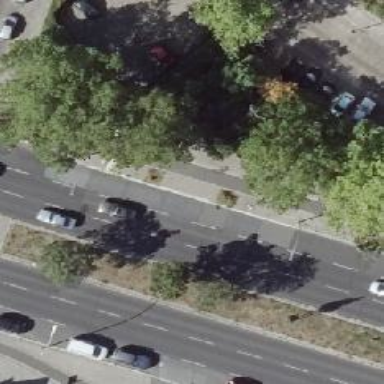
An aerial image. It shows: Asphalt cycleway.